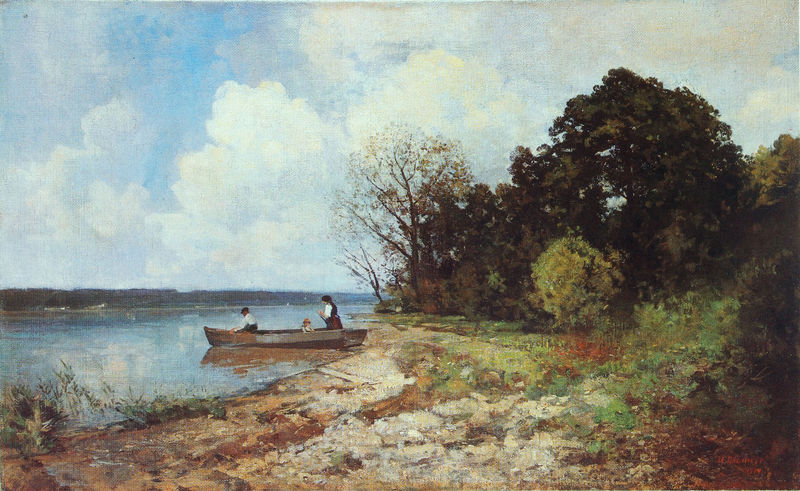
Titel: Sommertag am Chiemsee
Künstler: Heinrich Deuchert
Standort: München
Institution: Privatbesitz
Schlagwörter: baum, blau, gemälde, himmel, mann, meer, wasser, weiß, wolken, bäume, fluss, frauen, grün, impressionismus, landschaft, menschen, sand, see, sitzen, teich, ufer, braun, frau, hell, hüte, licht, männer, schwarz, gras, rot, weg, wiese, wolke, malerei, mensch, stehen, steine, bild, öl, gräser, horizont, natur, schilf, spiegelung, strauch, busch, büsche, gebüsch, gewässer, sonne, sträucher, boden, land, realismus, familie, kind, mutter, vater, pflanze, pflanzen, wald, boot, kahn, kinder, ruder, schiff, sommer, strand, fischer, farbe, tag, landschaftsmalerei, herbst, ausflug, picknick, kies, anleger, stille, böschung, ruderboot, ruderer, rudern, junge, kiesel, pleinair, fahren, landschaftsbild, freundlich, mann frau, schiffchen, flussufer, bötchen, tagesausflug, losfahren